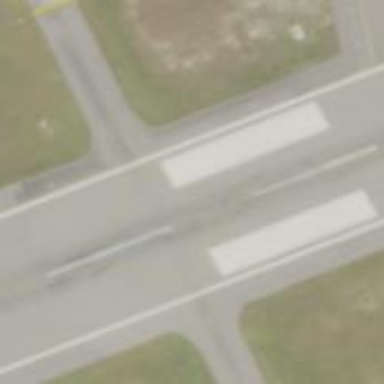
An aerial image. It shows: View of taxiway at the airport.